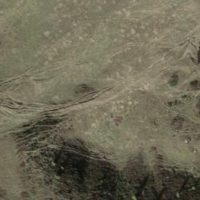
EUNIS habitat code: 26
Species observed at this site:
Crepis conyzifolia